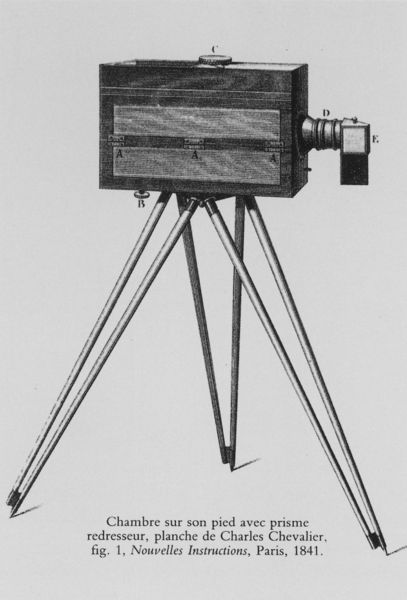
Titel: Chambre noire son pied avec prisme redresseur devant l’objectif
Künstler: Charles Chevalier
Schlagwörter: schatten, weiß, holz, paris, schwarz, zeichnung, alt, bild, spitz, charles, foto, schwarzweiß, text, buchstaben, kasten, scharnier, klappe, dreibein, aufbau, chambre, technisch, prisma, vintage, kamera, stativ, objektiv, lochkamera, b, a, d, c, 1841, chevalier, statief